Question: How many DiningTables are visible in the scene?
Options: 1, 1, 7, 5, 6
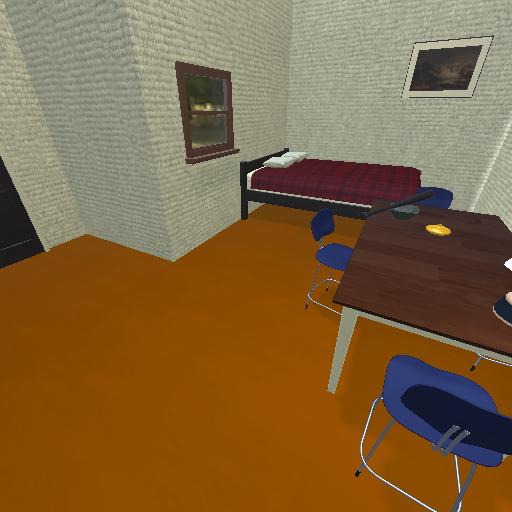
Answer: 1